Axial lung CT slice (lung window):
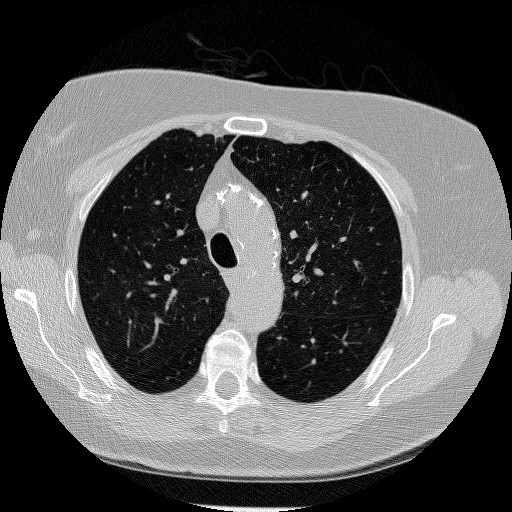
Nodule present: no